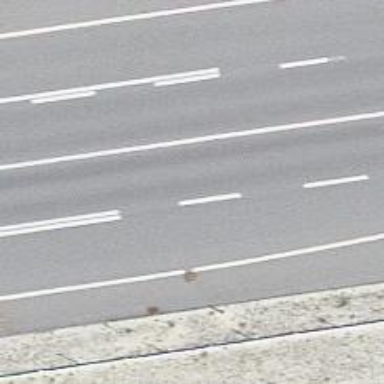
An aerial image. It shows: Asphalt road classified as trunk highway.